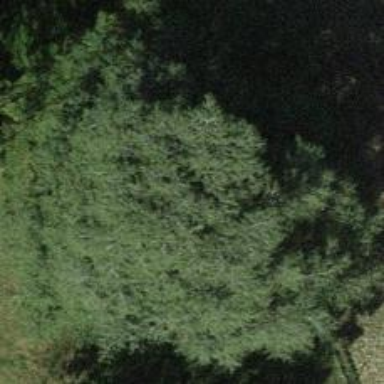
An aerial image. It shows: Single tag "natural: tree."